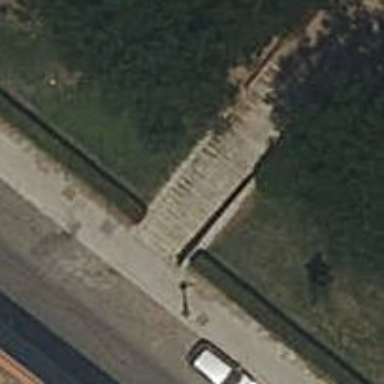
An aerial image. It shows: Retaining wall.